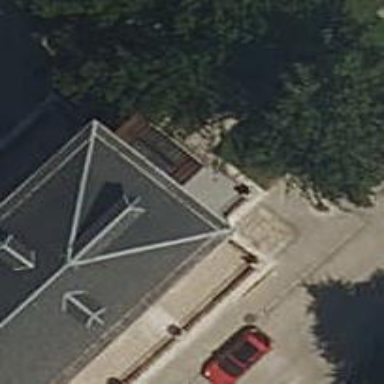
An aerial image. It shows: Building part with flat roof.